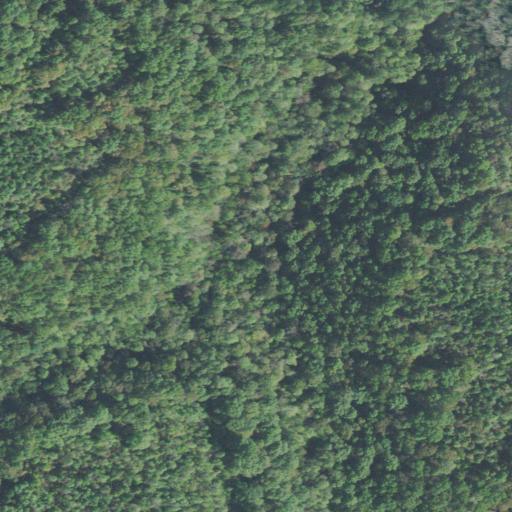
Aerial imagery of valley in Tennessee named Duncan Hollow containing deciduous forest, mixed forest, and evergreen forest